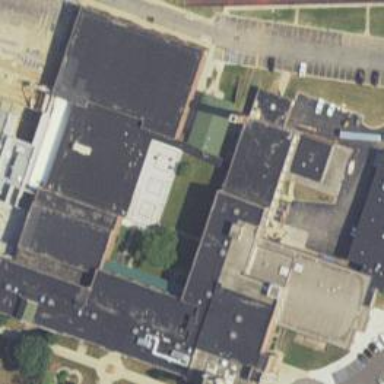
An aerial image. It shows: School building.